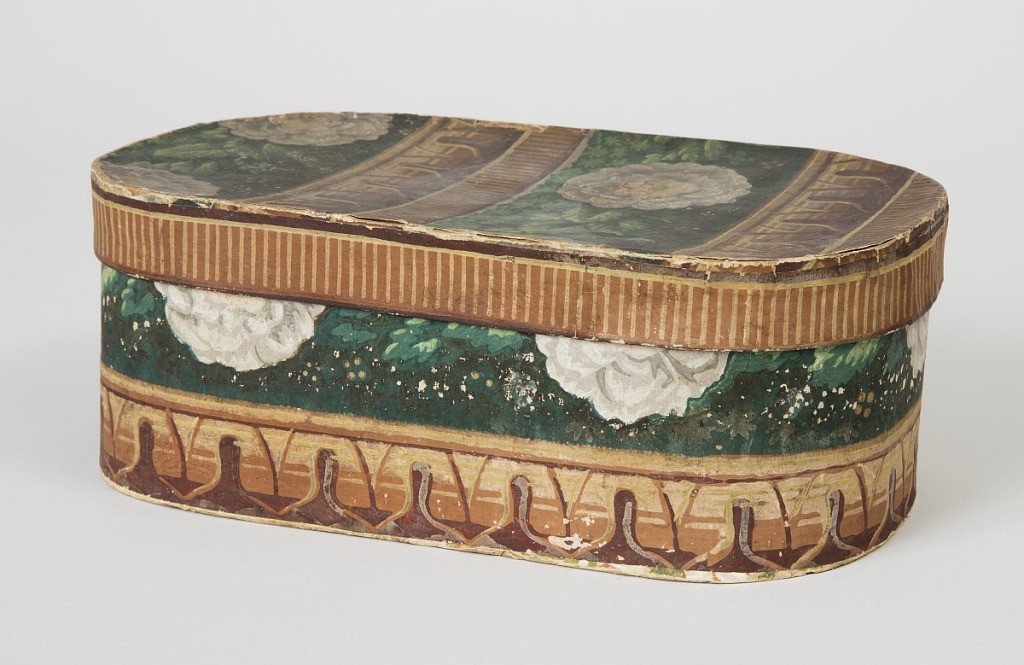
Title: Bandbox
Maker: John Perkins
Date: ca. 1835
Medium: Block-printed paper, pasteboard support
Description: Small pasteboard bandbox covered with wallpaper border pattern, pieced so one horizontal border band encircles bottom and a narrow edging strip covers rim of lid. Stylized architectural leaf band in browns and yellows, and band of stripings. Principal banding: on dark green background, green leaves and white camellias with pink and yellow centers, in continuous band. Strip of unfaded color under lid. Remnants of a different floral sidewall paper with a yellow ground around edge on box bottom.